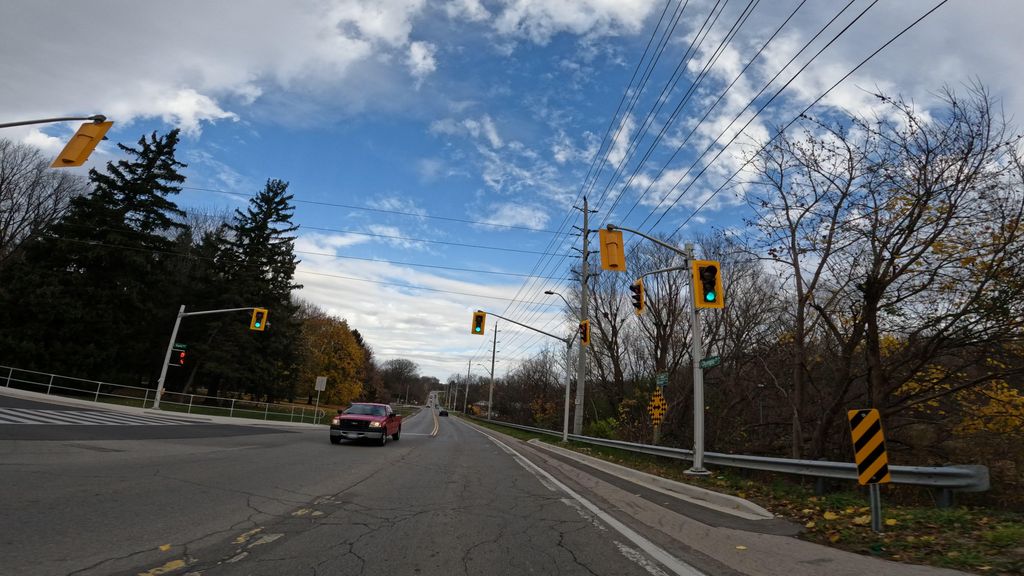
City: hamilton